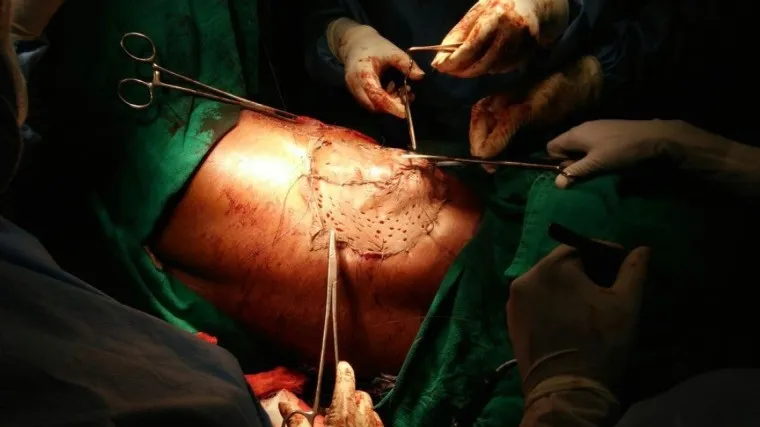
Donor site covered with split skin graft from right thigh.
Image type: medical_photograph (other_medical_photograph)